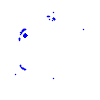
Particle: pion